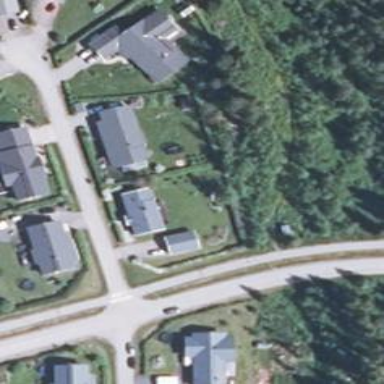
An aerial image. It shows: Living street.